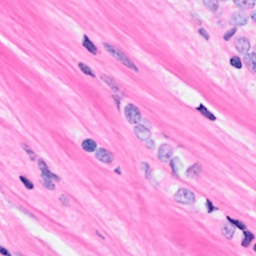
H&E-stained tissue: Breast